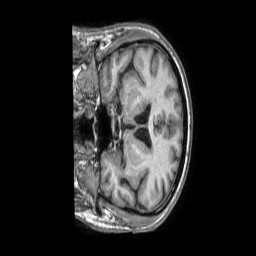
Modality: T1w
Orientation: coronal
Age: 65
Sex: male
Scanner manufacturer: philips
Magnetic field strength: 1.5 T
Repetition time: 0.007135 s
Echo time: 0.003224 s